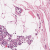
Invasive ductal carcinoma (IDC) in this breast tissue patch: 0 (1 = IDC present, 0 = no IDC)